Aerial crown-view tile of a tropical tree (Barro Colorado Island, Panama), acquired 20240716:
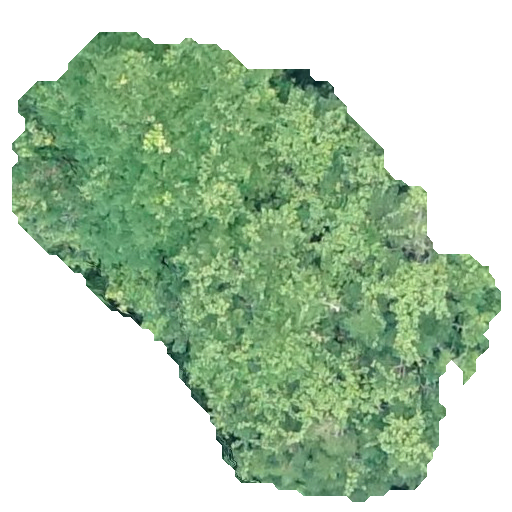
Species: Jacaranda copaia
GBIF accepted scientific name: Jacaranda copaia
Crown area: 218.183 m²